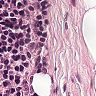
Metastatic tissue present: no